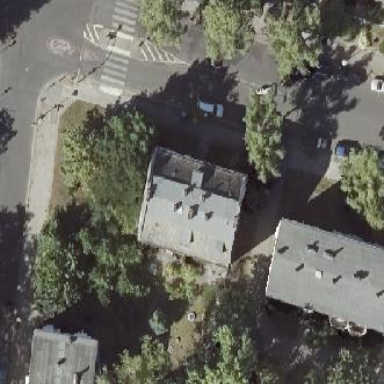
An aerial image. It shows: Apartment building with double saltbox roof shape.